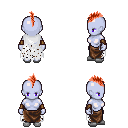
a pixel art fantasy rpg character, female body template, dark elf, purple skin, white tattered cape, robe skirt, red mohawk hairstyle, leather bracers, white slippers, four views (front, back, left, right), 2x2 character sprite sheet, small pixel art, hard edges, no anti-aliasing